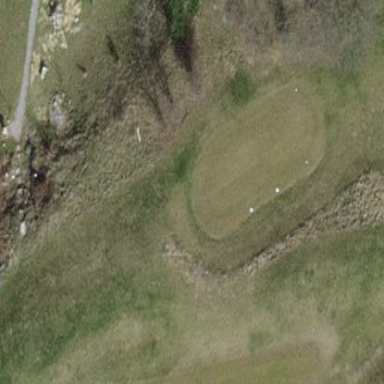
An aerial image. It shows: Golf tee on grassy land.